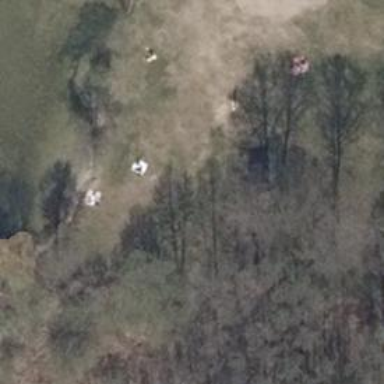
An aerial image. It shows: Picnic site popular for tourists.